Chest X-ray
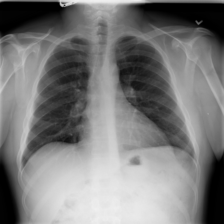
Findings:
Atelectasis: negative
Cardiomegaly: negative
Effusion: negative
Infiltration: negative
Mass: negative
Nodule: negative
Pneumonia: negative
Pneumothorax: negative
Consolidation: negative
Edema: negative
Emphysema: negative
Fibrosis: negative
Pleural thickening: negative
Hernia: negative